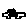
Label: car